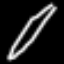
Label: pencil